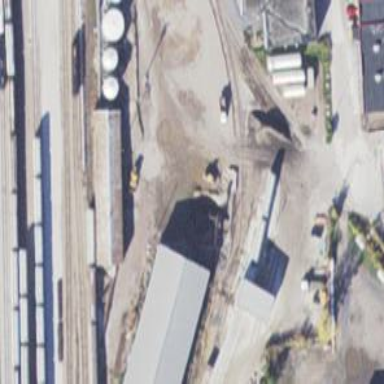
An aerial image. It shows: Railway yard used for servicing trains.